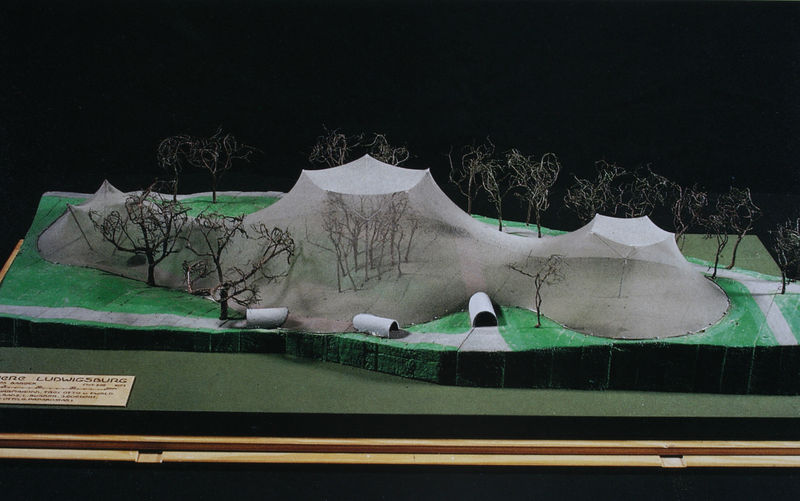
Titel: Modellansicht
Künstler: Frei Otto
Standort: Ludwigsburg
Institution: Volière
Schlagwörter: baum, bäume, grün, braun, grau, dach, gras, weg, hügel, wege, modell, tafel, eingänge, beschriftung, durchsichtig, ausgang, netz, tunnel, zelt, legende, eingagn, modellbau, ausgänge